Field crop: tomato
Growth stage: 2
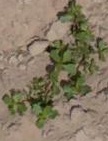
Species: portulaca